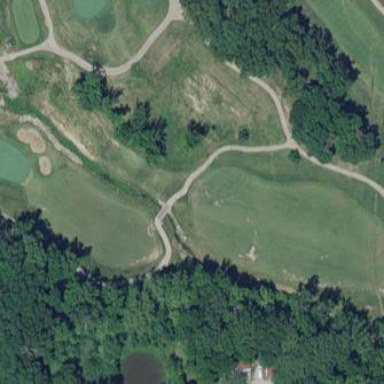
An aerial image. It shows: Golf fairway surrounded by grass.